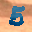
Label: 5